Interaction volume radius: 5 \u00c5
Interaction volume height: 20 \u00c5
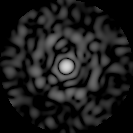
Disorder parameter: 0.8438